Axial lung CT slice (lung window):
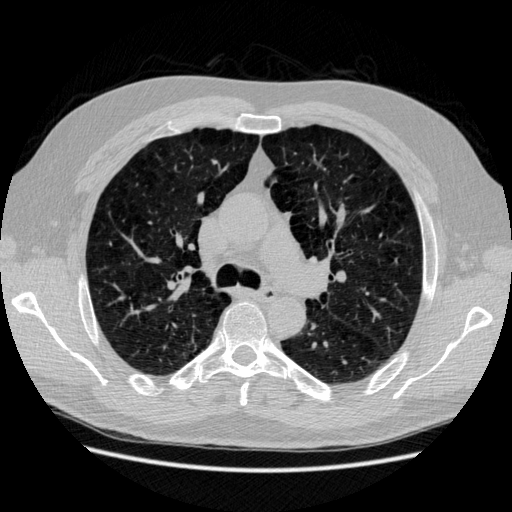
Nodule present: no